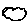
Label: cloud